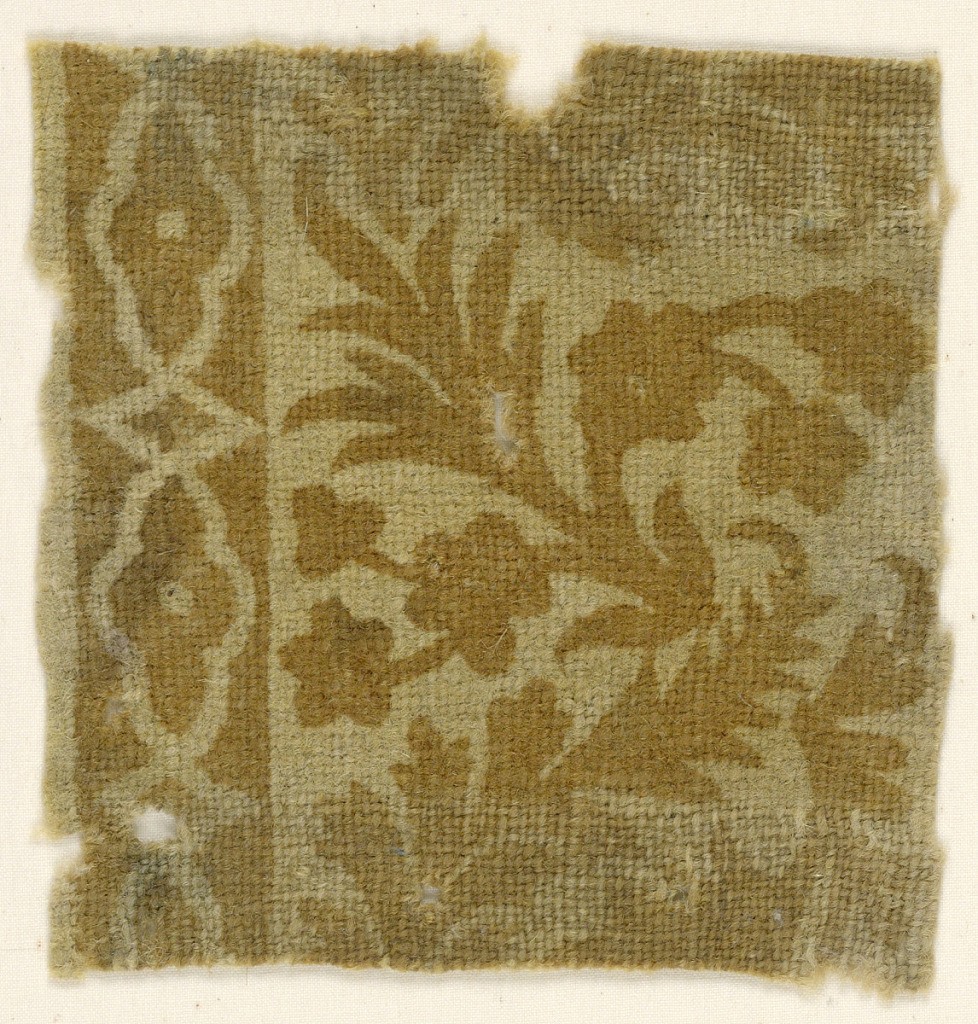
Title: Fragment
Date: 16th–17th century
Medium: wool Technique: block printed on plain weave
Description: Coarse, cream-colored ground printed in reddish-brown. Pattern shows part of a floral spray and at one side, a section of border in a cartouche pattern.